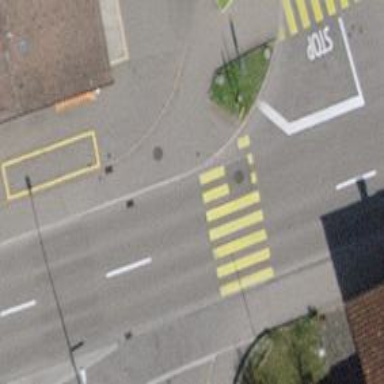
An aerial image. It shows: Marked crossing with zebra stripes on the road.